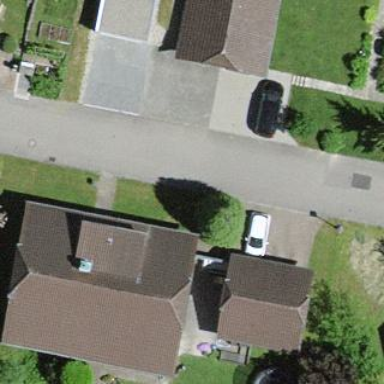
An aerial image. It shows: Residential building.